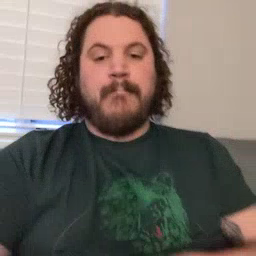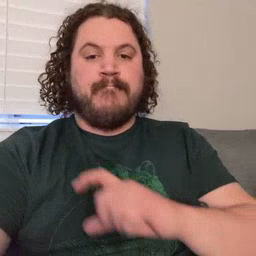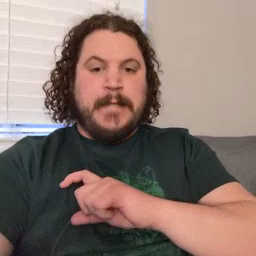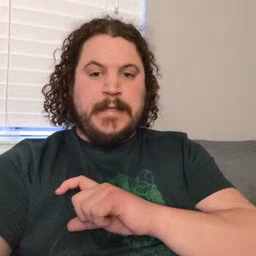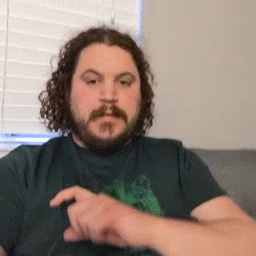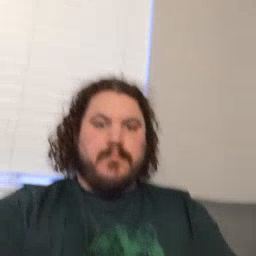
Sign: police